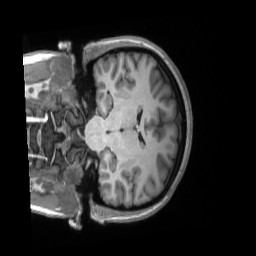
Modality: T1w
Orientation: coronal
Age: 59
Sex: female
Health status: ill
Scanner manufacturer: siemens
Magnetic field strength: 3 T
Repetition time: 2.2 s
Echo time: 0.00157 s